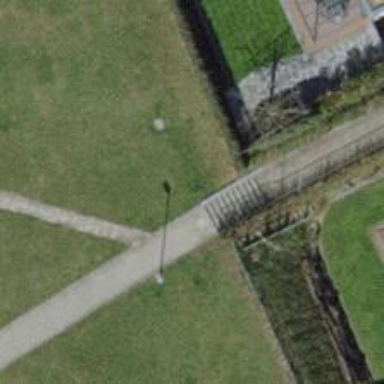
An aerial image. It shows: Road with steps.